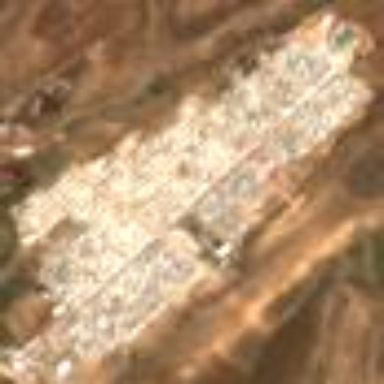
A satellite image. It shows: Site designated for refugees.